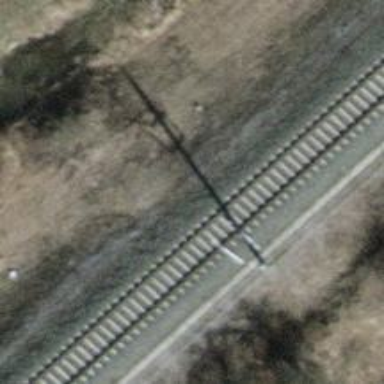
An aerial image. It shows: Dirt path bridge.